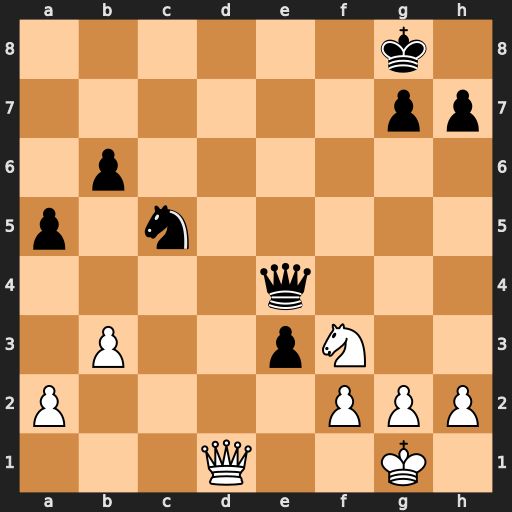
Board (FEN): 6k1/6pp/1p6/p1n5/4q3/1P2pN2/P4PPP/3Q2K1
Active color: w
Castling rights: -
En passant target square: -
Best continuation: Qd8+ Kf7 Ng5+ Kg6 Nxe4